Field crop: tomato
Growth stage: 2
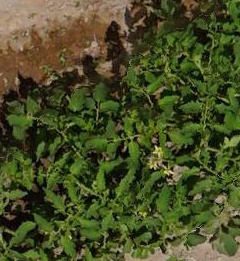
Species: tomato